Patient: sex M, age 58
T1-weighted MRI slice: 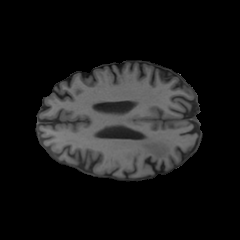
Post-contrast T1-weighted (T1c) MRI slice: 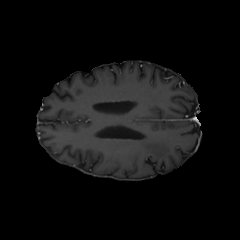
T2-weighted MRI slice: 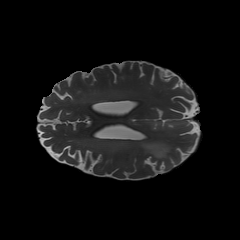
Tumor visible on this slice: yes
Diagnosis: Glioblastoma, IDH-wildtype
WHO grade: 4